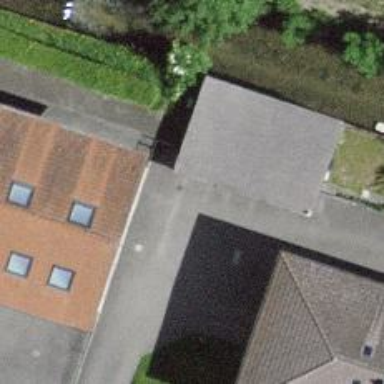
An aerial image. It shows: Garage building.